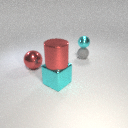
large red metal sphere in front of small gray rubber sphere